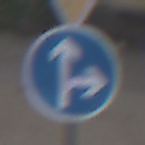
Verkehrszeichen: VorgeschriebeneFahrtrichtungGeradeausOderRechts
Zusatzzeichen oben: VorfahrtGewaehren
Umgebung: Outdoor, Suburban
Tageszeit: MorningAfternoon
Wetter: PartlyCloudy
Licht: Natural
Jahreszeit: NotSpecified
Kontrast: LowContrast